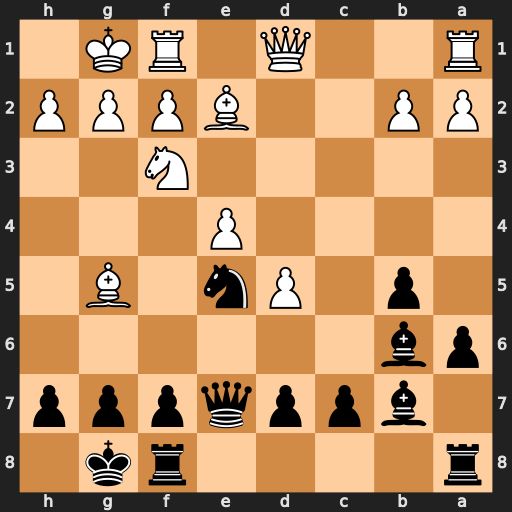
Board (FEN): r4rk1/1bppqppp/pb6/1p1Pn1B1/4P3/5N2/PP2BPPP/R2Q1RK1
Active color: b
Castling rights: -
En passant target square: -
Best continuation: Nxf3+ Bxf3 Qxg5